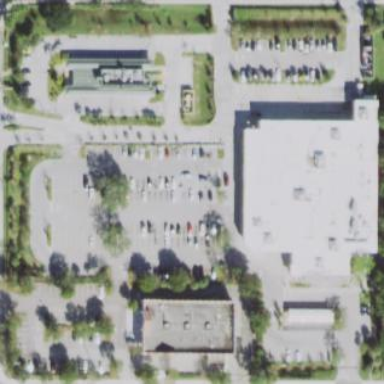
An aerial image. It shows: Retail area.